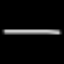
Label: line